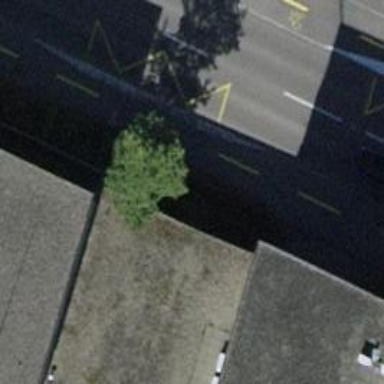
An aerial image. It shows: Bus stop with platform for public transport.